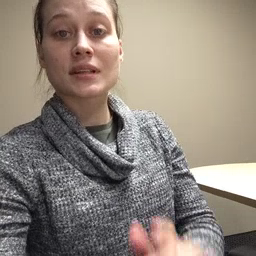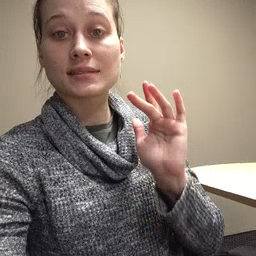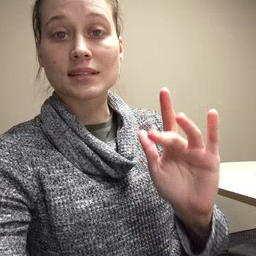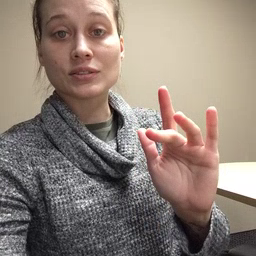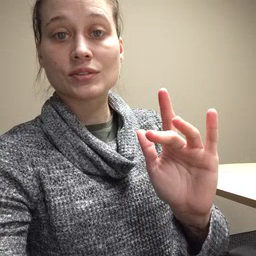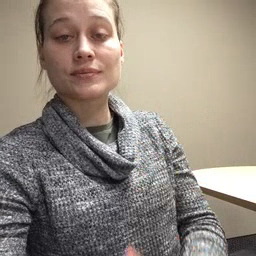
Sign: touch